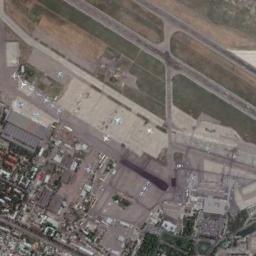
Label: airport